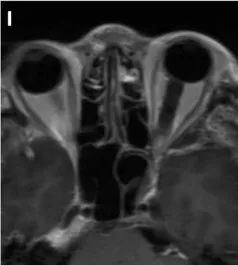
Postoperative. MRI. The contrast scan (I) shows no enhancement indicating the mass was excised completely.
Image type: radiology (mri)